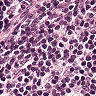
Metastatic tissue present: no